Question: I have a windows form into which im updating a text from powershell, just like a scripts progress status, im trying to auto move to a new line into the textbox but im unable to do that
I tried [System.Environment]::NewLine but it did not work
'$nl = [System.Environment]::NewLine'
'$i++'
'$textbox1.Text = "PS $i> Running Script"'
'$textbox1.AppendText($nl)'

Could Any of you guys helpe me out on how to move the cursor automatically to the next line
Maybe Show
PS2> Script Started
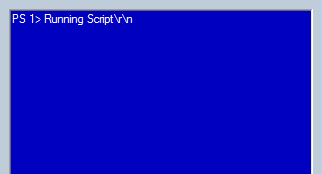
Answer: I found this solution
'''
$textbox1.AppendText("PS $i> Running Script'r'n")
'''